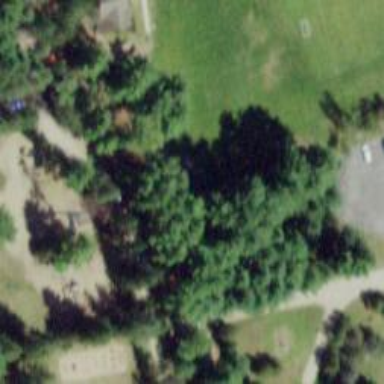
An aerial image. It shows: Bandstand in leisure land.